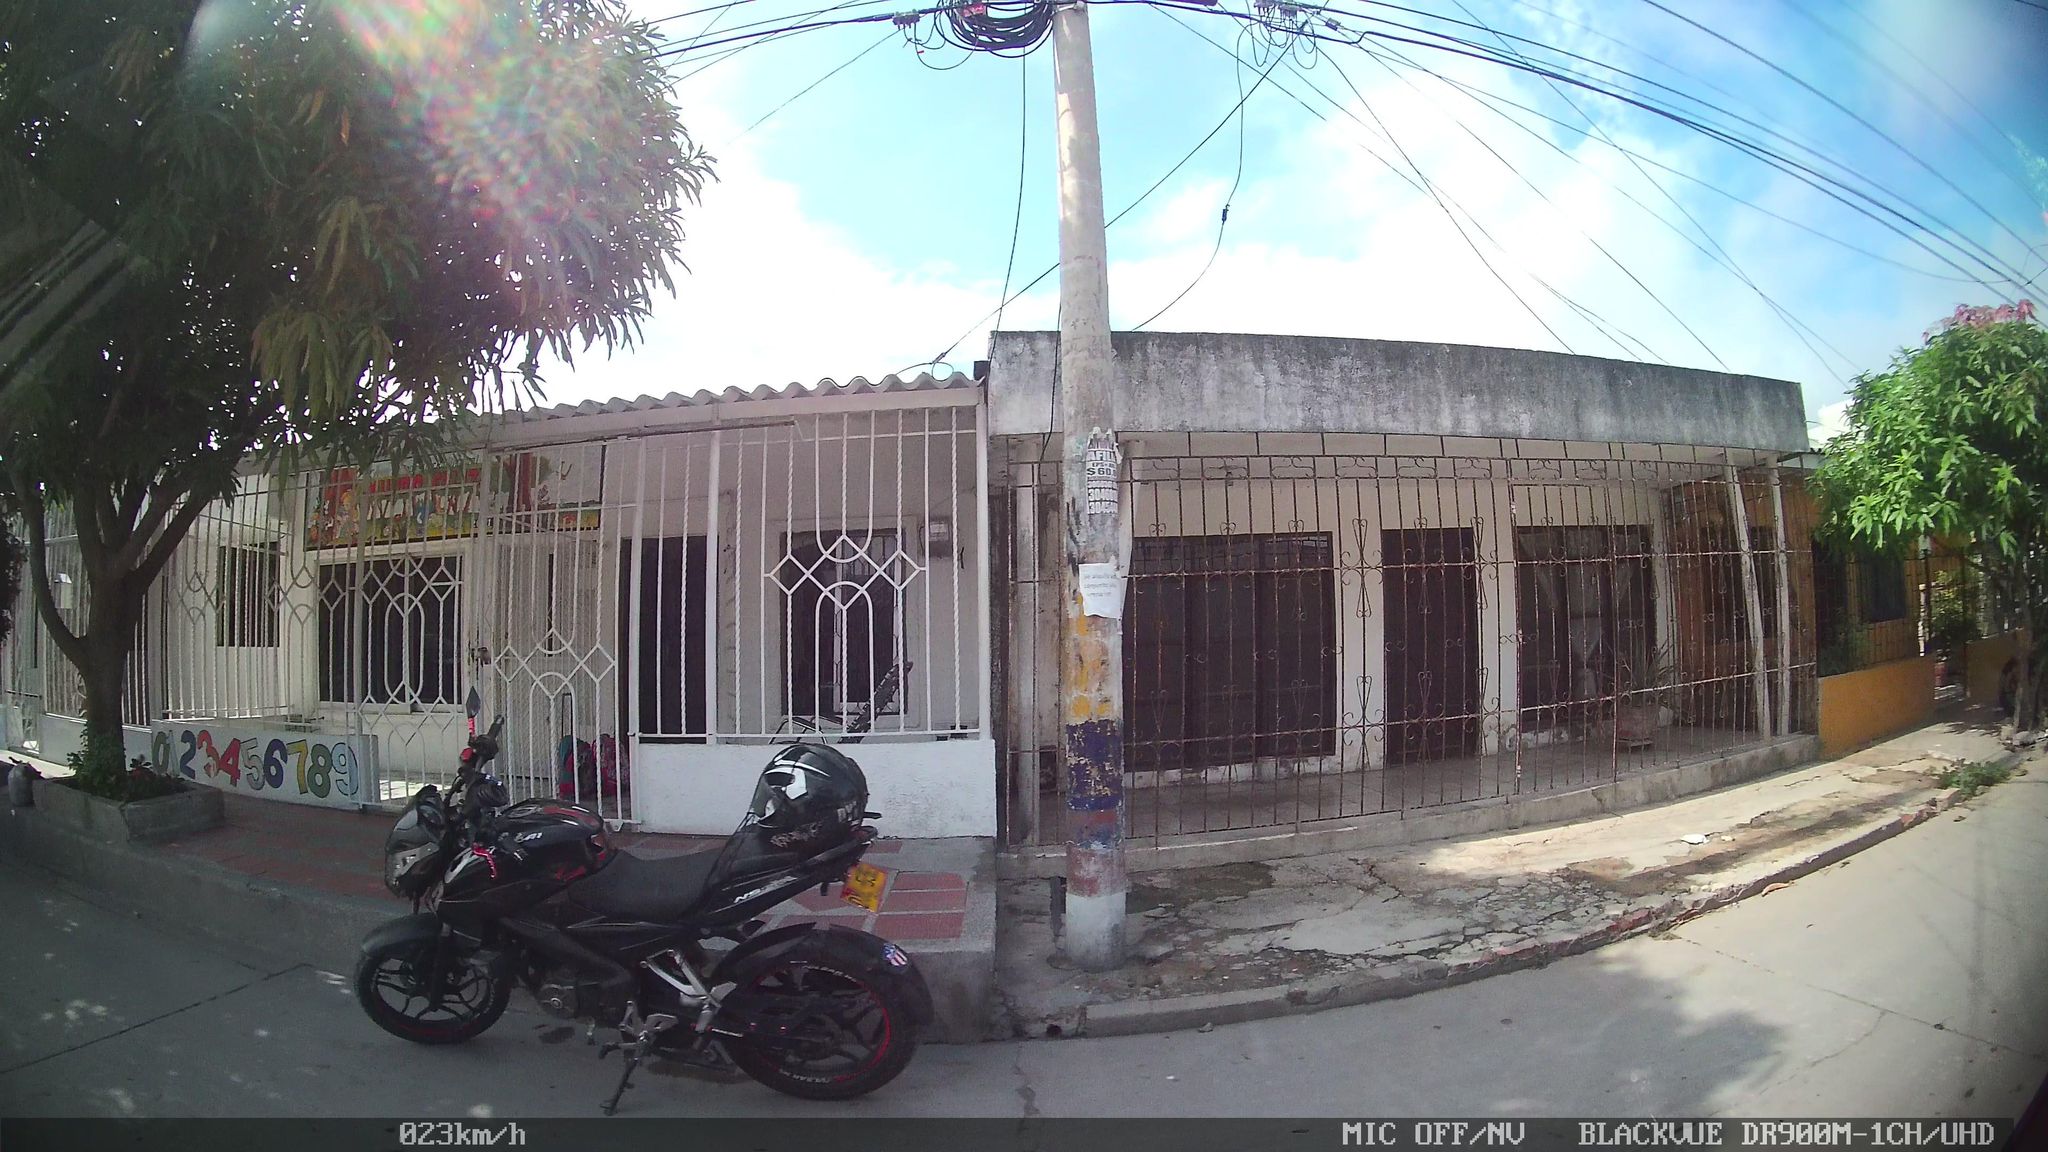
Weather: clear
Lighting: day
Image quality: good
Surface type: driving surface
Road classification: tertiary
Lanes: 2.0
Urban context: urban centre
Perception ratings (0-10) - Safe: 1.16, Lively: 2.18, Beautiful: 1.09, Boring: 5.79, Depressing: 7.5, Wealthy: 0.96